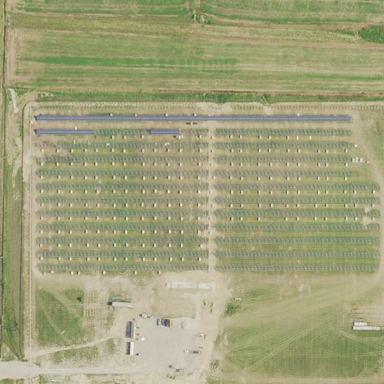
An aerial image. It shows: Solar power plant utilizing photovoltaic technology to produce electricity.